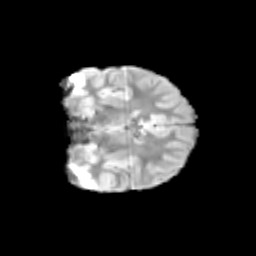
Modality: T2w
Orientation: coronal
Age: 9
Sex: female
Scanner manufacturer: siemens
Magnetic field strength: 3 T
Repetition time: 3.8 s
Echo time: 0.07 s